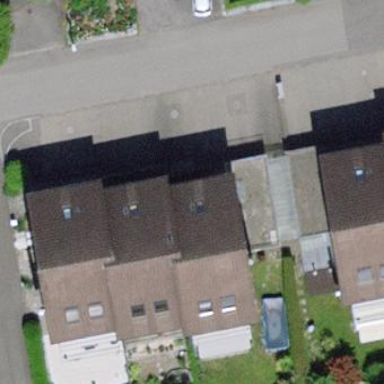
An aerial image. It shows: Semidetached house.